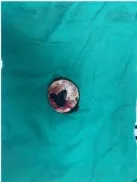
(A,B) Intraoperative images showing severe destruction of the femoral head cartilage and darkened subchondral bone.
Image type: medical_photograph (other_medical_photograph)